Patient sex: F
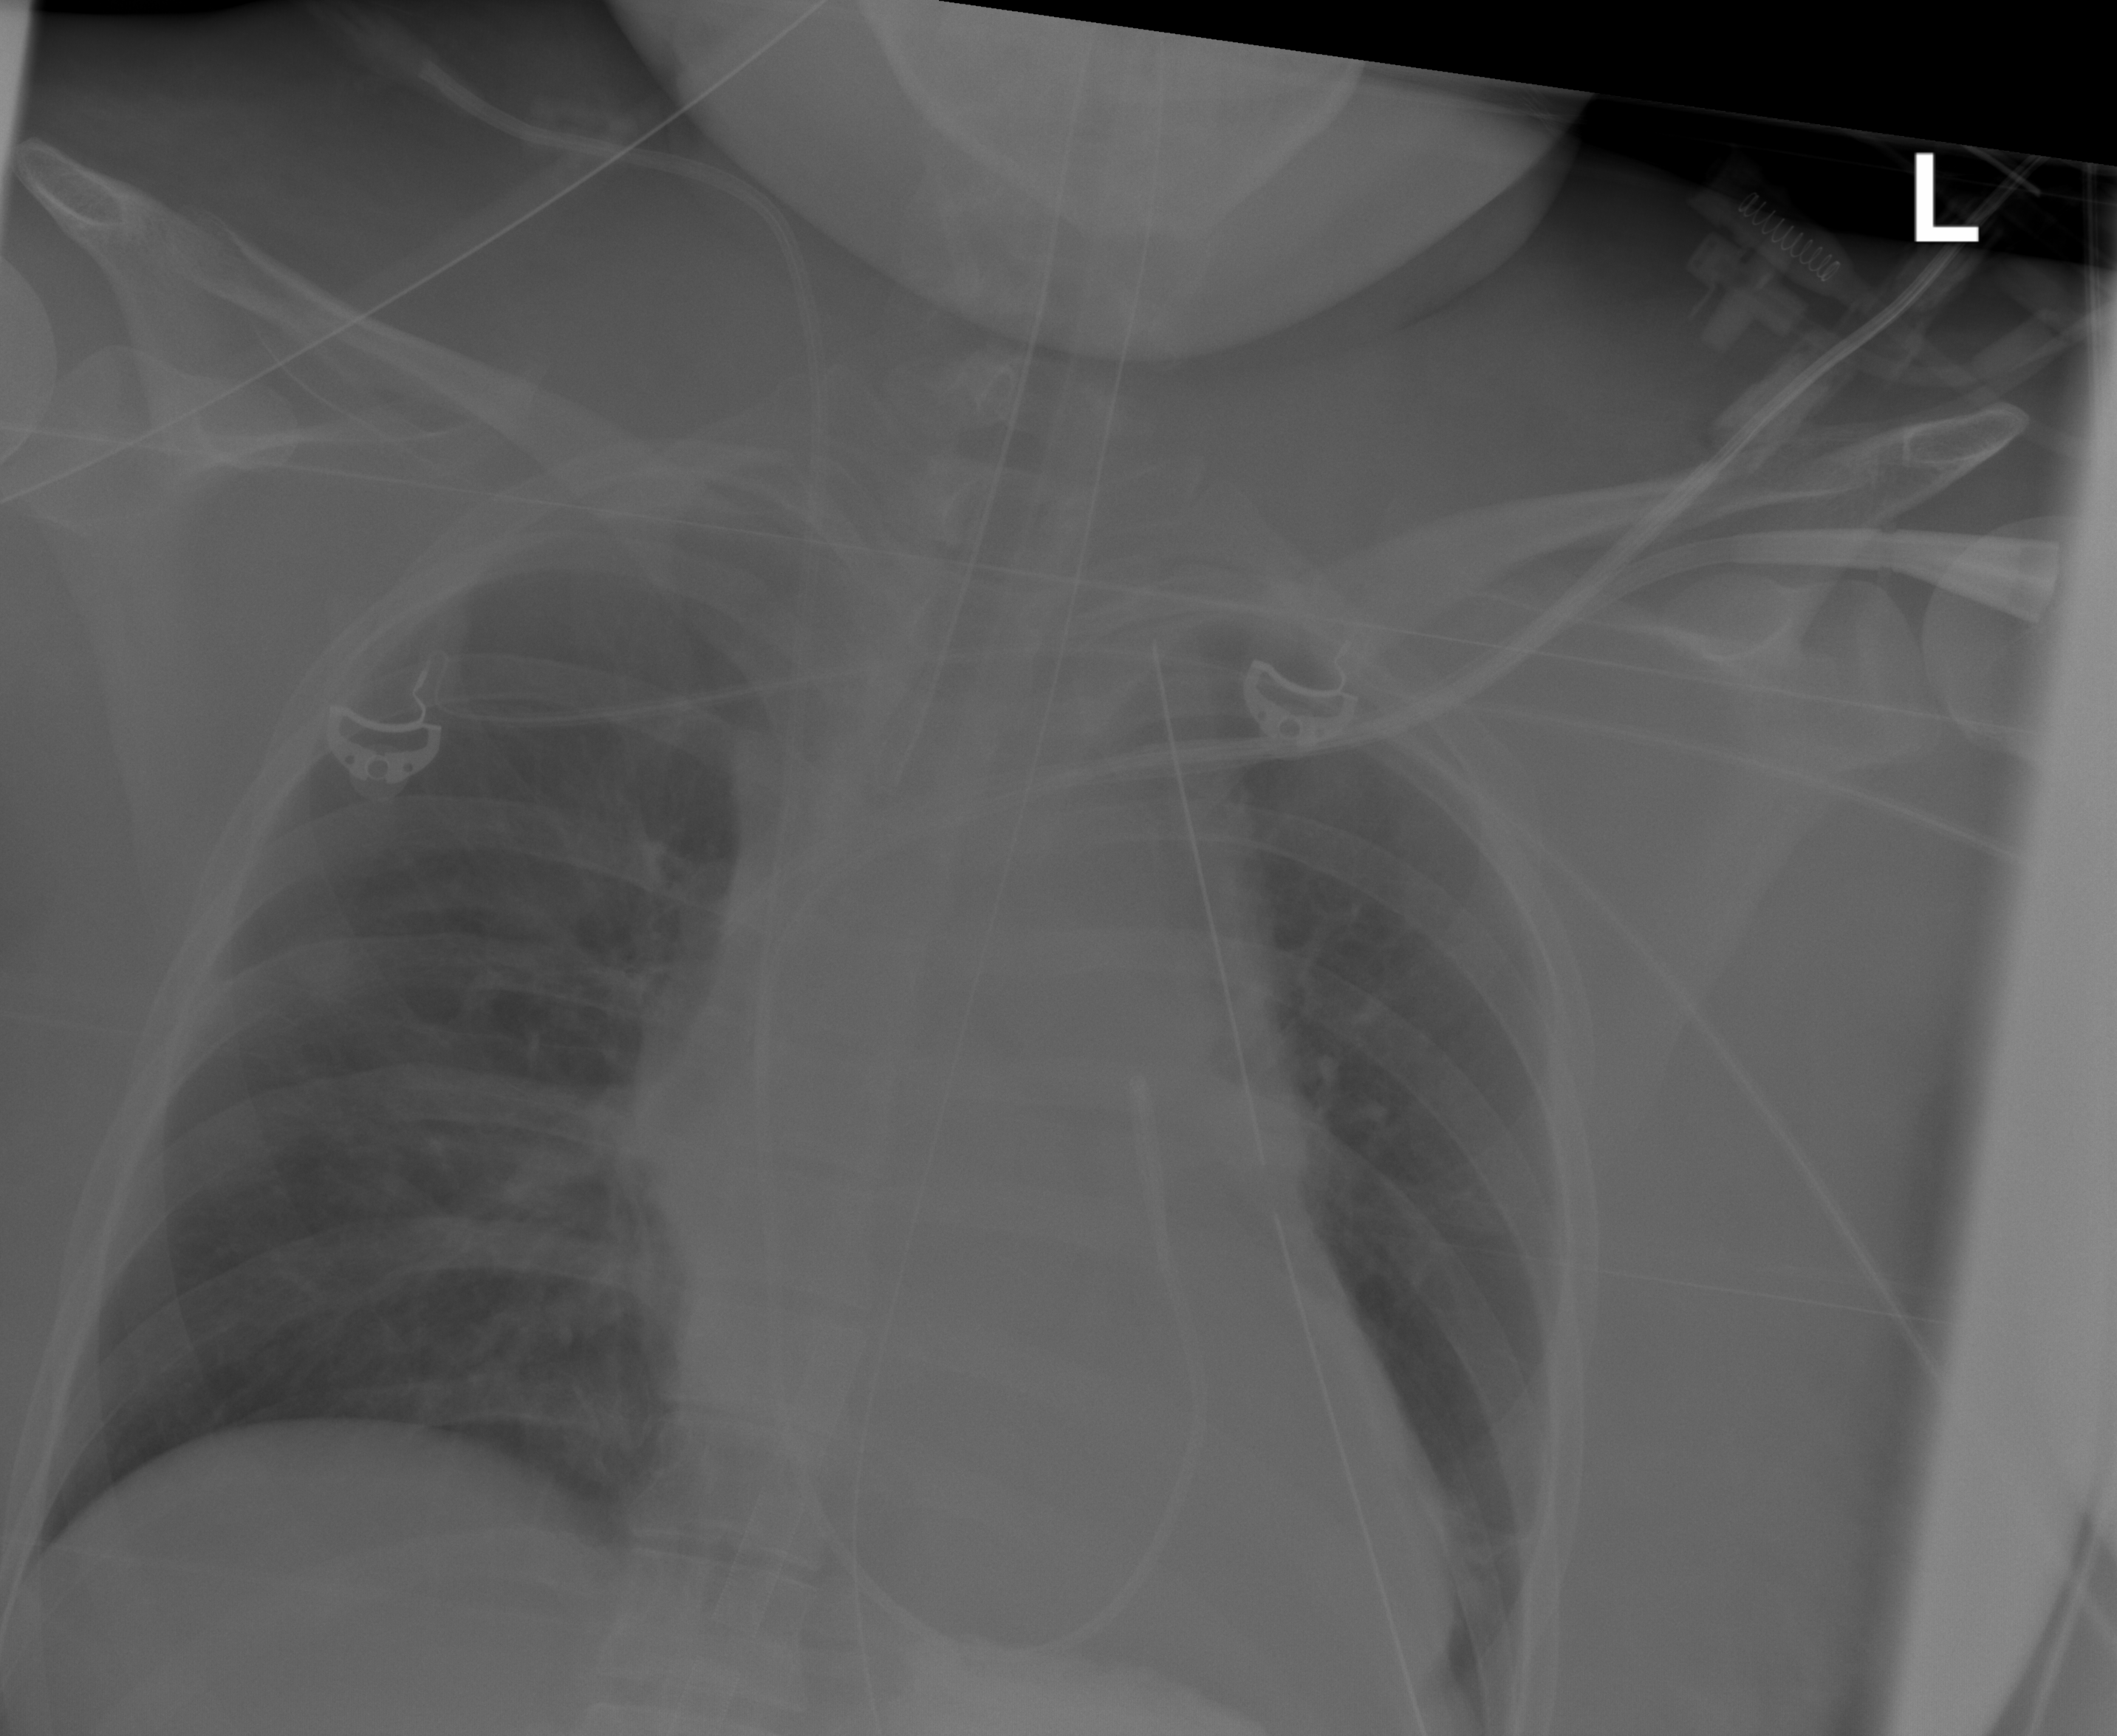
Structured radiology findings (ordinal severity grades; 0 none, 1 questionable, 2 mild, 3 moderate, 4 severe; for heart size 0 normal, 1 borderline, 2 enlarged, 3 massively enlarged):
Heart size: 2
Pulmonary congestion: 0
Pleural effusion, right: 0
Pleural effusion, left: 1
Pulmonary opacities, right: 0
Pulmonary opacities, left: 0
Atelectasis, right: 0
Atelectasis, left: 0